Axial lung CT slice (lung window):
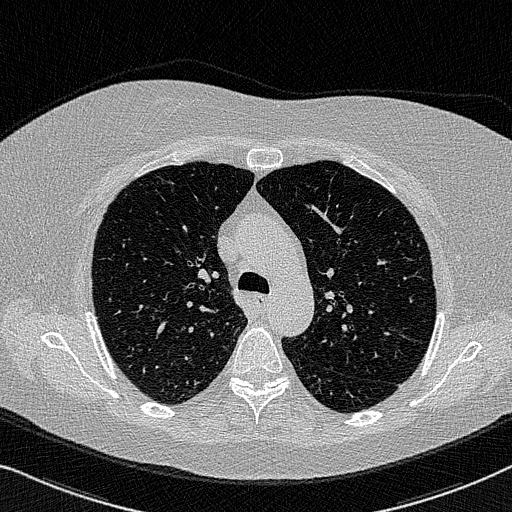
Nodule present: no